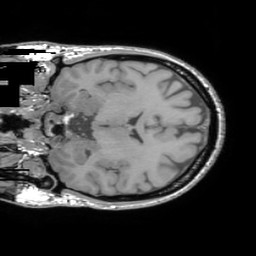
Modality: T1w
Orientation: coronal
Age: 44
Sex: male
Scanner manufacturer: philips
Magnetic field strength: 3 T
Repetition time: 0.0165 s
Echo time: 0.004605 s